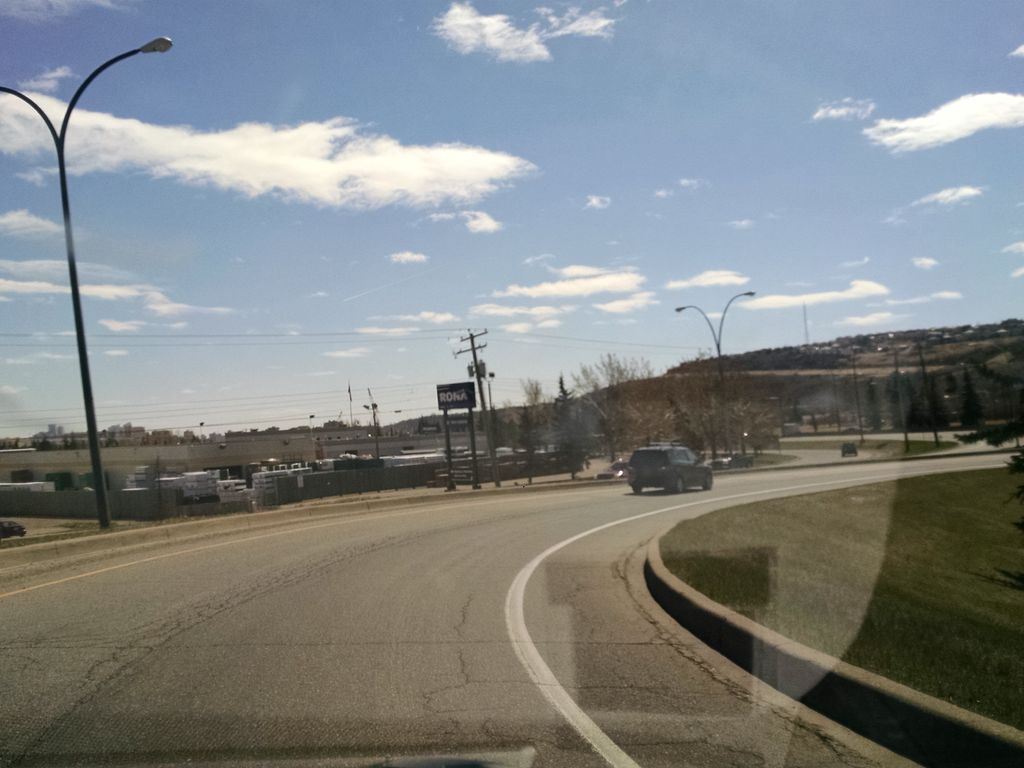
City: calgary